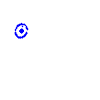
Particle: kaon